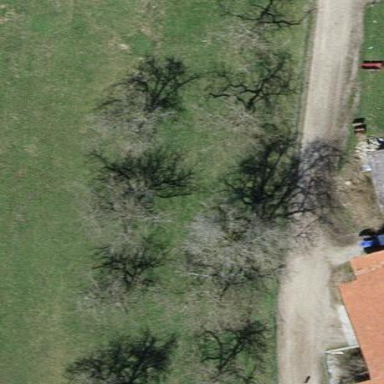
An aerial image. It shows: Orchard.